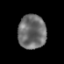
Tissue: prostate
Cell type: T cells
Senescence score: 0.314
Nuclear area (px): 935
Mean DAPI intensity: 109.406